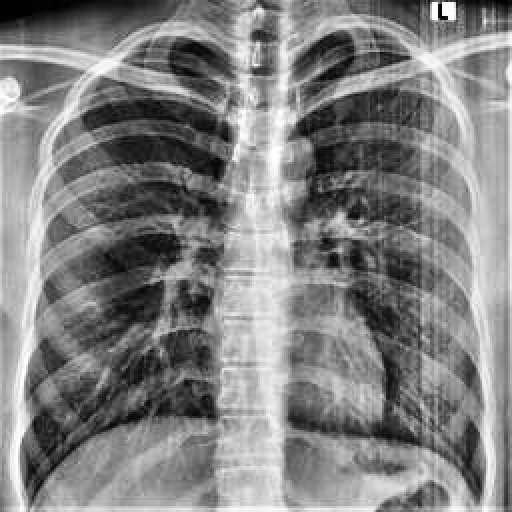
Finding: NORMAL